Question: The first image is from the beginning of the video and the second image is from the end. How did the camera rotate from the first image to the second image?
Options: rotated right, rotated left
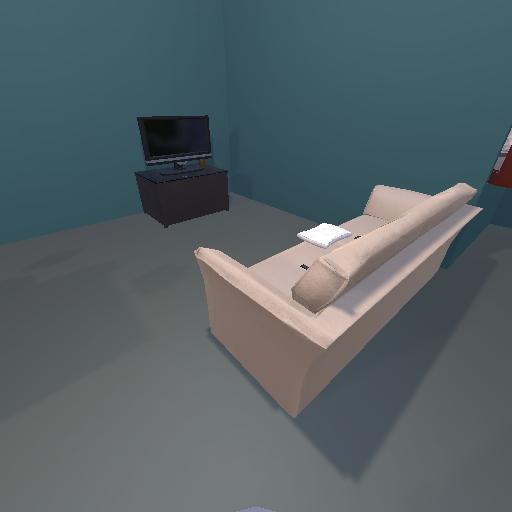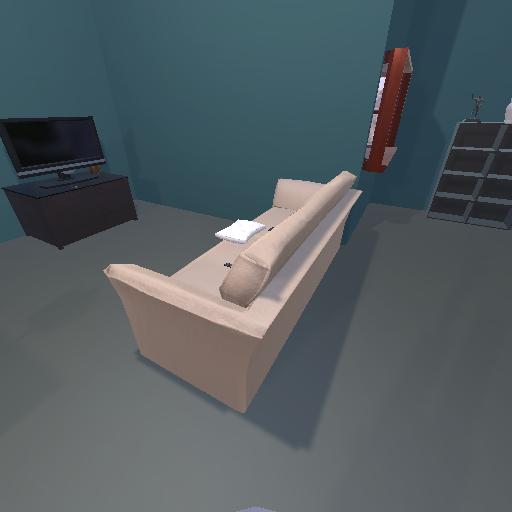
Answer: rotated right